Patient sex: M
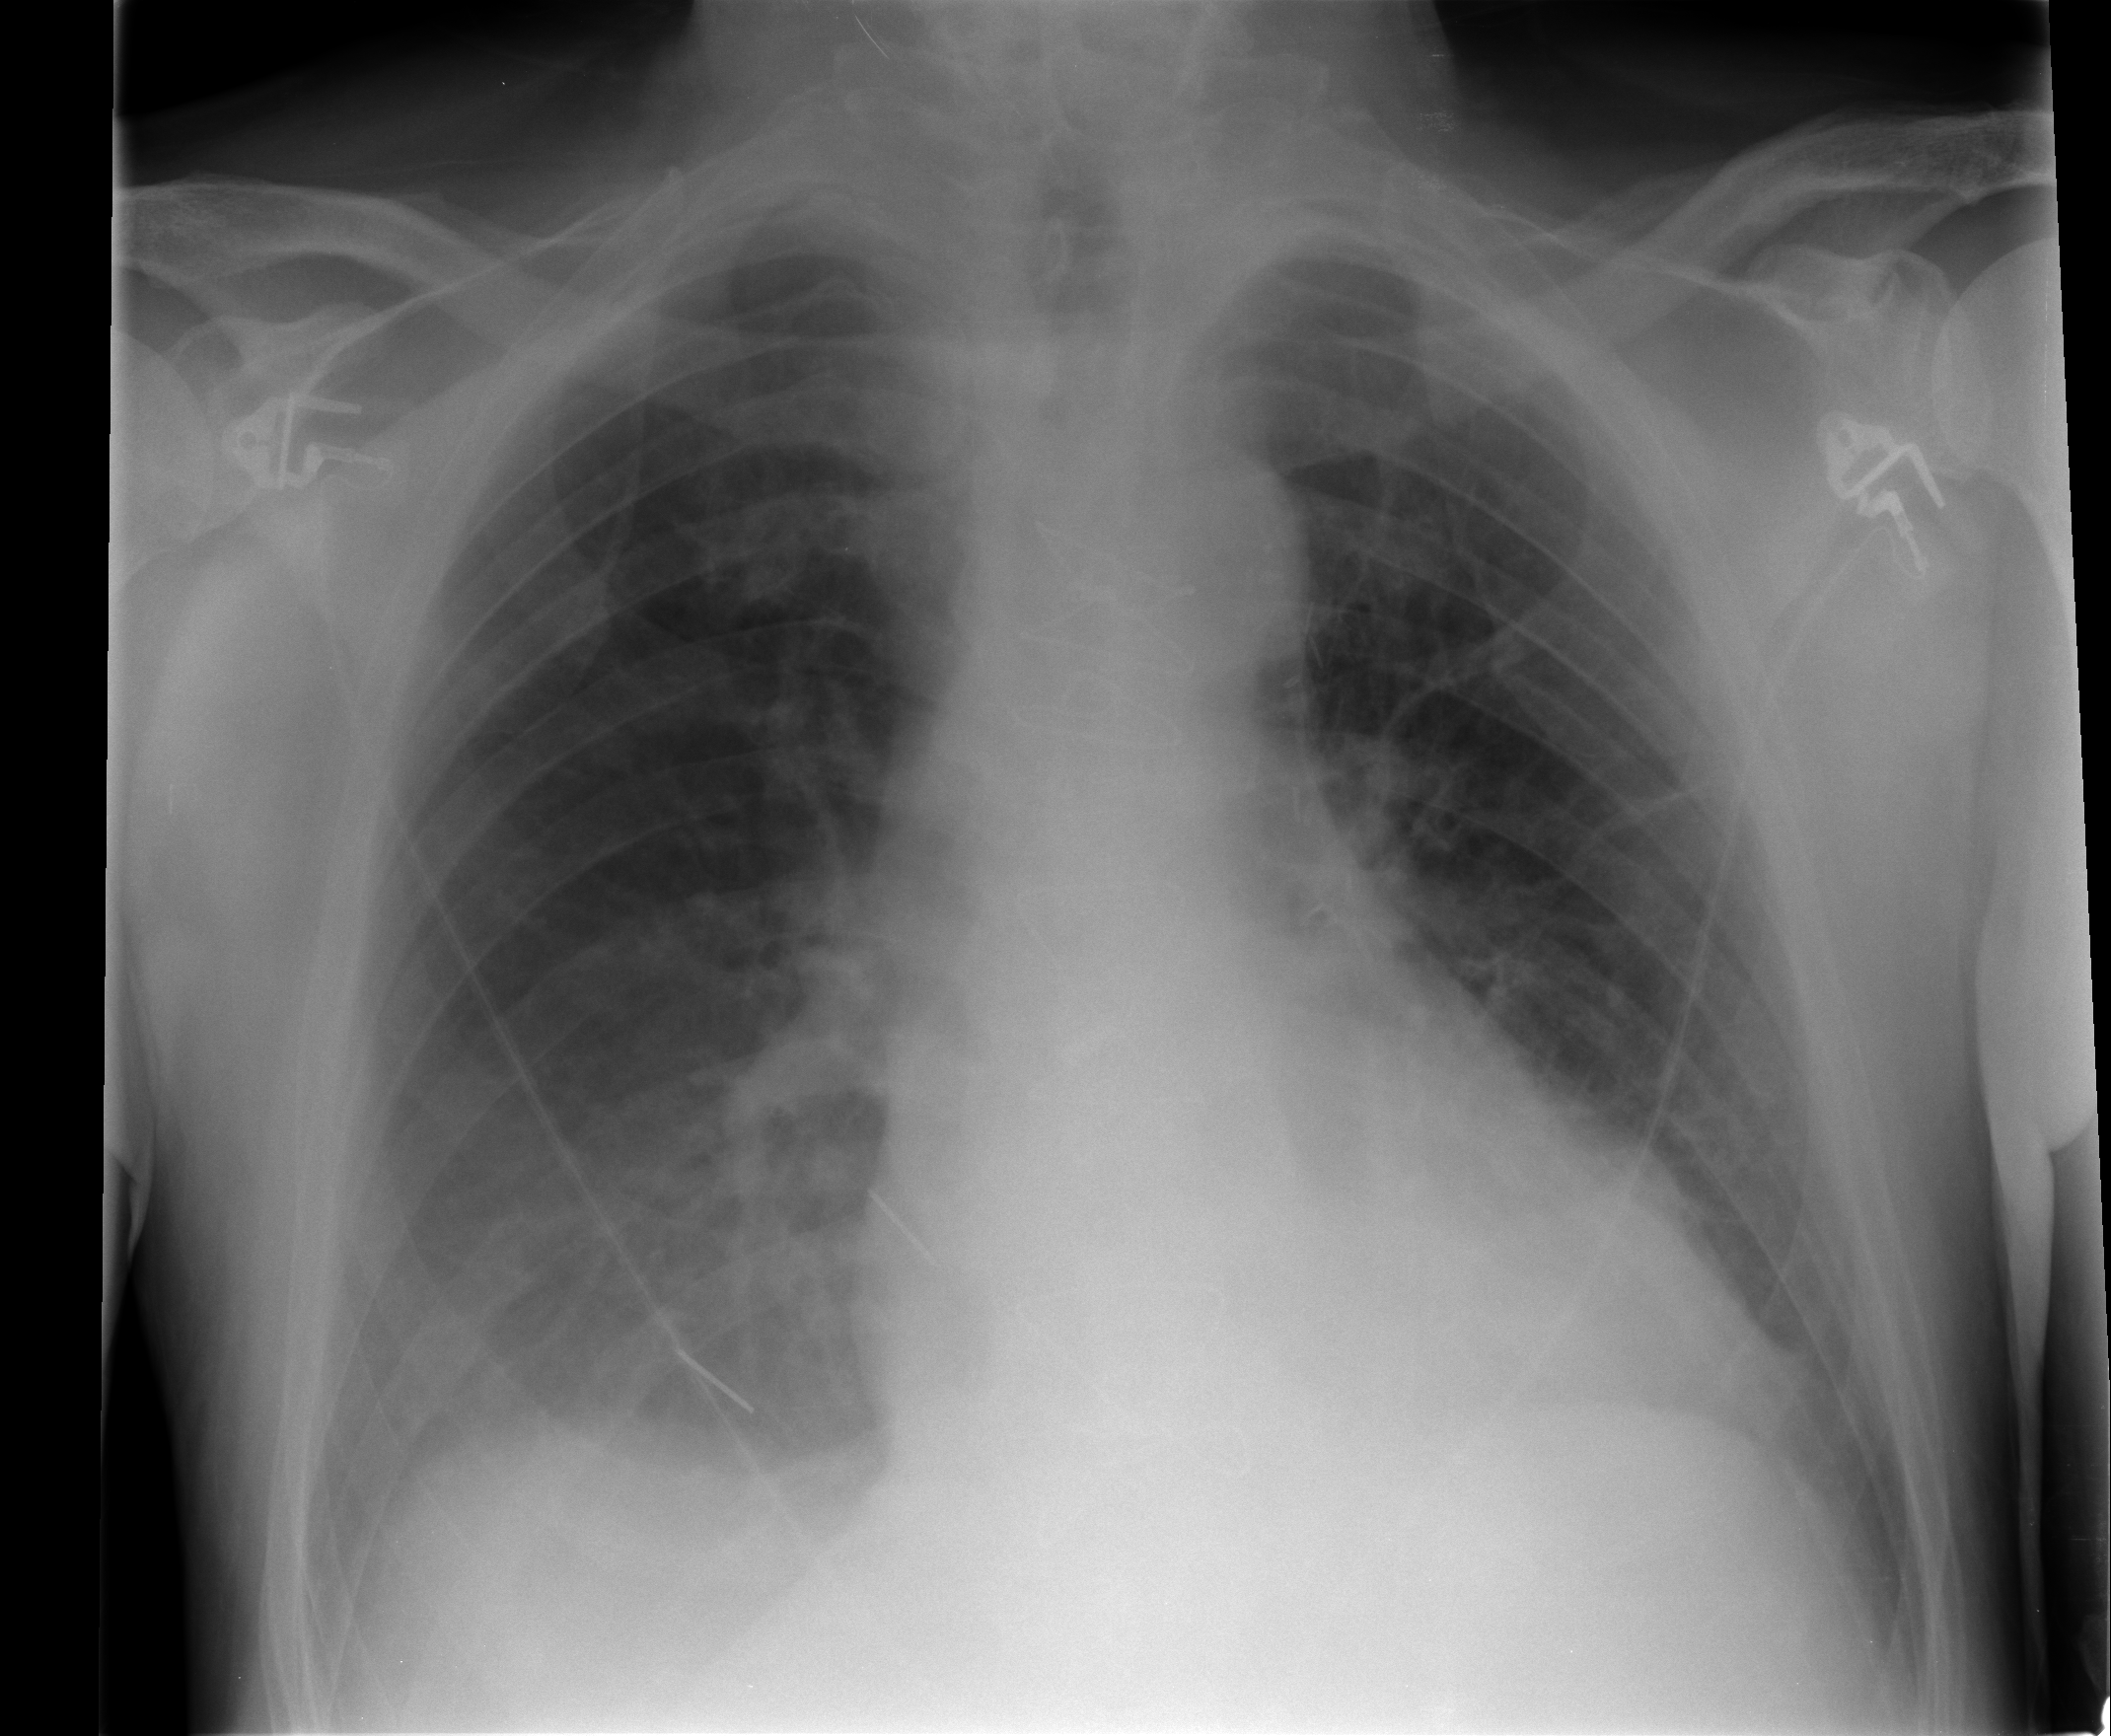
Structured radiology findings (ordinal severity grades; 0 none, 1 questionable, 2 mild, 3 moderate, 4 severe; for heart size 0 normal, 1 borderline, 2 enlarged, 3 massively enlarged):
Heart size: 1
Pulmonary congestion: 2
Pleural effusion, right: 2
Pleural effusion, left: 1
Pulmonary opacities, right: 0
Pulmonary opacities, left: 0
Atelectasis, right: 2
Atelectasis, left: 2